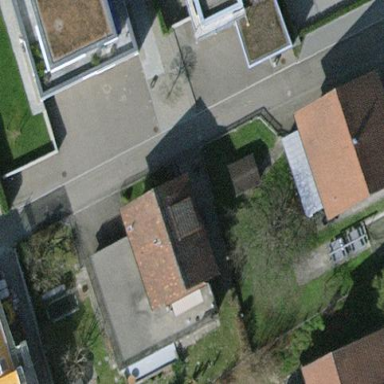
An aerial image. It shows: Detached building.